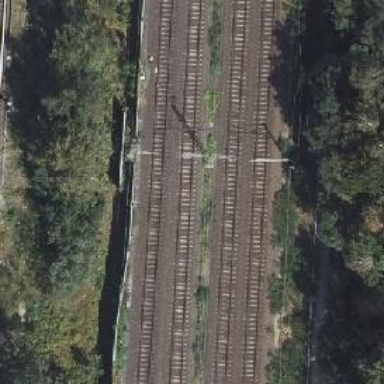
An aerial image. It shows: Catenary mast for power lines.